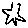
Label: star